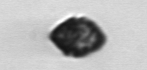
Label: Kryptoperidinium_triquetrum